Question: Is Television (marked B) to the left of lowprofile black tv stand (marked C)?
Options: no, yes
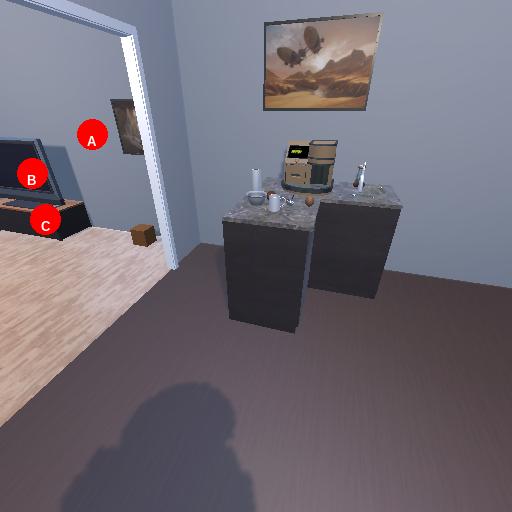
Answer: no